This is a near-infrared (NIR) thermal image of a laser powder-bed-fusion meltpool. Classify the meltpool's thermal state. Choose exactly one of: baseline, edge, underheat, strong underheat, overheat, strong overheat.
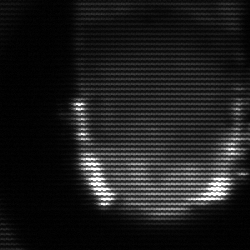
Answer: baseline